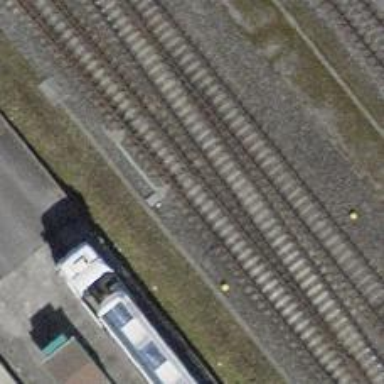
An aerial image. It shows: Railway switch.